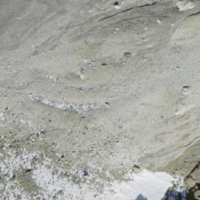
EUNIS habitat code: 48
Species observed at this site:
Pyrrhocorax graculus
Aquila chrysaetos
Ptyonoprogne rupestris
Tichodroma muraria